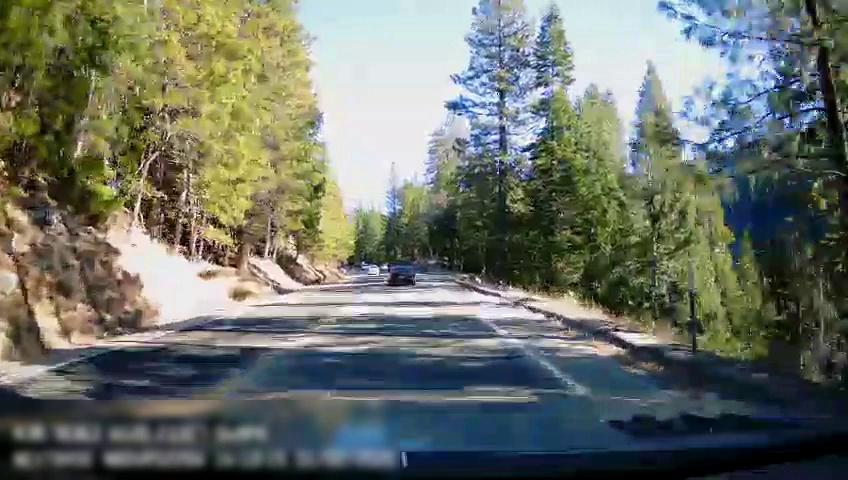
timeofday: Day
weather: Sunny
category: Drivable Space
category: Vehicles | Car
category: Vehicles | Car
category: Lanes | Opposite Lane
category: Lanes | Current Lane
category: Lanes | Opposite Lane
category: Lanes | Current Lane